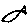
Label: fish